Question: I have a pandas dataframe df (see example) that has columns: 'master ID', 'sub ID' (child of 'master ID'), prices of sub ID and scenarios count for each master ID/SubID. I would like to find the prices pct_change between scenarios for each master ID as displayed in example. master ID price are the sums of their child sub ID prices. Sorry if this is not clear.
what have been tried so far:
'''
df.sort_values(by="scenario", ascending=False).groupby('subID').head(n=1)
'''
Example of df and desired result

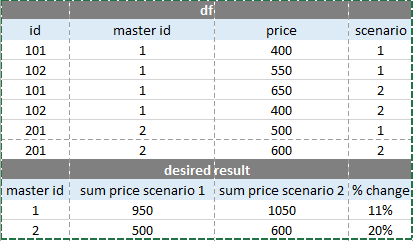
Answer: So the first step would be to group by master id and scenario, and then unstack scenario to get a column for each one:
'''
df_scen = df.groupby(['master id', 'scenario']).agg({'price': 'sum'}).unstack('scenario')
'''
The next step would be to create a new column for % change. You may have to play with the column names a bit, but it should look something like this:
'''
df_scen['% change'] = 100 * df_scen[('scenario', 2)] / df_scen[('scenario', 1)] - 100
'''
## Edit
In case you have several scenarios for each master ID, and you only want the latest two:
'''
# Group and sort in descending order of scenario
grp = df.sort_values(['master id', 'scenario'], ascending=False).groupby('master id')
# Get only the latest and previous scenarios
df_first = grp.nth(0).reset_index() # synonymous to .first()
df_first['rev_scen'] = 'current'
df_second = grp.nth(1).reset_index()
df_second['rev_scen'] = 'previous'
df_latest = df_first.append(df_second) # Merge the two
# From here on it's basically the same as the original answer
df_scen = df_latest.groupby(['master id', 'rev_scen']).agg({'price': 'sum'}).unstack('rev_scen')
df_scen['% change'] = 100 * df_scen[('price', 'current')] / df_scen[('price', 'previous')] - 100
'''